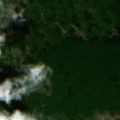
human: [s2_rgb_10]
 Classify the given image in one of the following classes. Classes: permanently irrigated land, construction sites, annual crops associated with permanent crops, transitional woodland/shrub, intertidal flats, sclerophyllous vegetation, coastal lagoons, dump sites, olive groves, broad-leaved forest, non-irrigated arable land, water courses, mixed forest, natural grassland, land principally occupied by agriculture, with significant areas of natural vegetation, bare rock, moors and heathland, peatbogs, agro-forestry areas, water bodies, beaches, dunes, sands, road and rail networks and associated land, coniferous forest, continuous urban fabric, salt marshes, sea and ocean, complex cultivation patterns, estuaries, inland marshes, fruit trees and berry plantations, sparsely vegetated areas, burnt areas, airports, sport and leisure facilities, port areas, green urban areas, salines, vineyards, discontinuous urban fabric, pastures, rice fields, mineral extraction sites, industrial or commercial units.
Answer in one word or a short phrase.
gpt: broad-leaved forest, mixed forest, natural grassland, transitional woodland/shrub